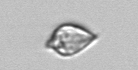
Label: Oxytoxum